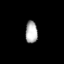
Tissue: lung
Cell type: T cells
Senescence score: 0.2098
Nuclear area (px): 259
Mean DAPI intensity: 177.903